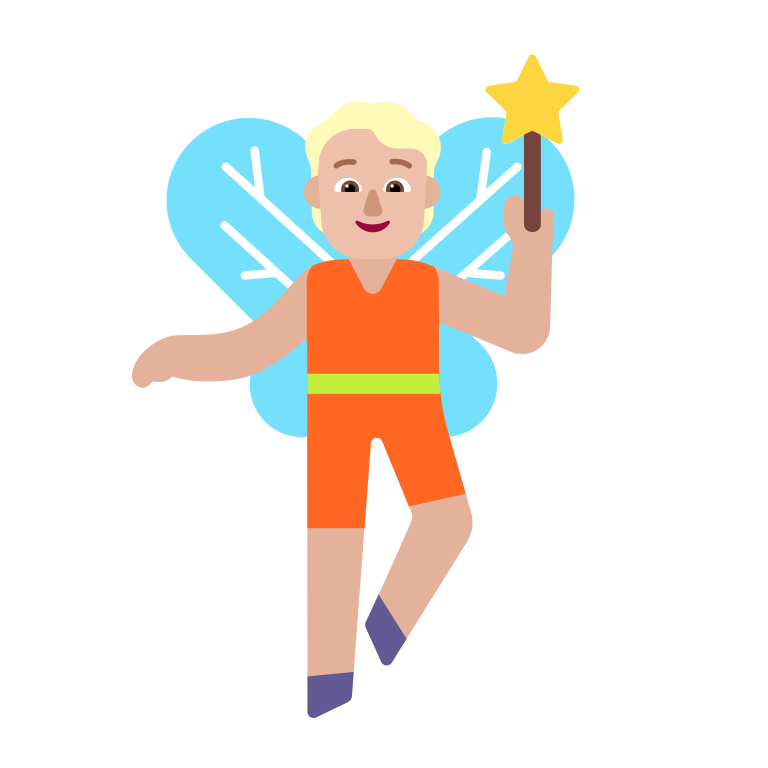
person fairy flat  light